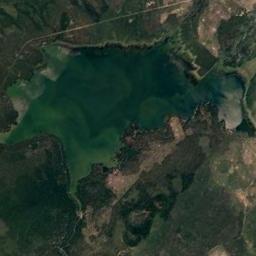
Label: lake